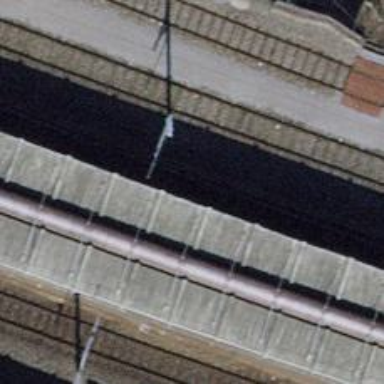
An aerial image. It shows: Railway stop with public transport stop position.